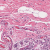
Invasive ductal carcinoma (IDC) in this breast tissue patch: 0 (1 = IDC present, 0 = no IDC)